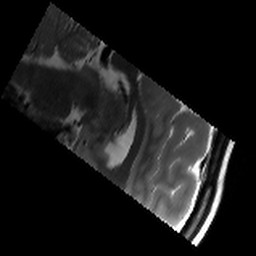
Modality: T2w
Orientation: sagittal
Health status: healthy
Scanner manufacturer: siemens
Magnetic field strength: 3 T
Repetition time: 8.02 s
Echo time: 0.08 s